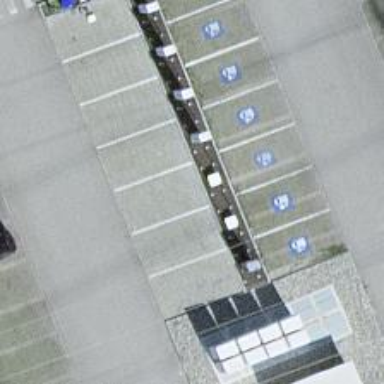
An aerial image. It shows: Charging station.